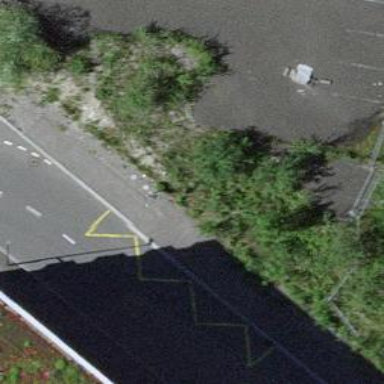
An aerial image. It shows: Bus stop with platform for public transport.